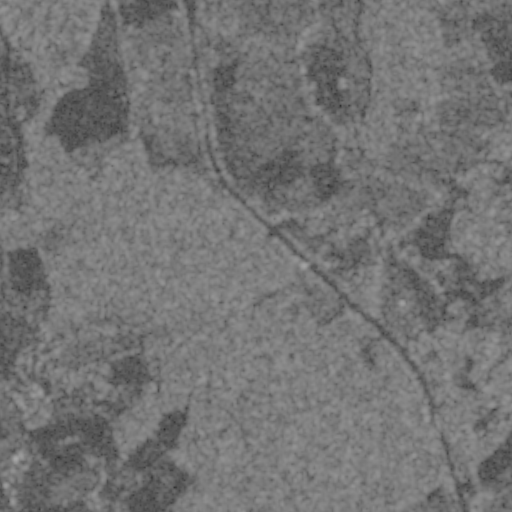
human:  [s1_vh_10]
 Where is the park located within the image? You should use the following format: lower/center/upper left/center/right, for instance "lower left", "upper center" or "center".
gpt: The park is located in the lower left of the image.
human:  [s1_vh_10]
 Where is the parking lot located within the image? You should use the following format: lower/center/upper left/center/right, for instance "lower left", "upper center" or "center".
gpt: The parking lot is located in the center of the image.
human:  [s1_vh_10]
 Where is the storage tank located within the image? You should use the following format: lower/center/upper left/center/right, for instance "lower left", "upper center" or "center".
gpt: The storage tank is located in the lower left of the image.
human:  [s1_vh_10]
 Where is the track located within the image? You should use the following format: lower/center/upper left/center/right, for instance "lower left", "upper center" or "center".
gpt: There is no track in the image.

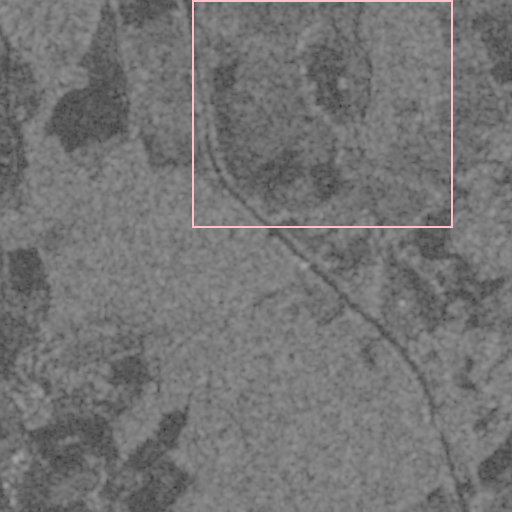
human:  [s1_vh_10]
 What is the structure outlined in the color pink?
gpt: The structure outlined in pink is a crop field.
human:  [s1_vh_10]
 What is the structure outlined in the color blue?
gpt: There is no blue outline.